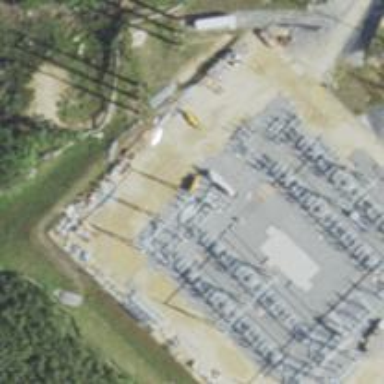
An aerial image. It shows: Switch for power supply.